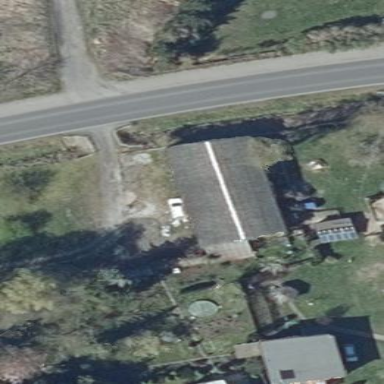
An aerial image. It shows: Group of garages.